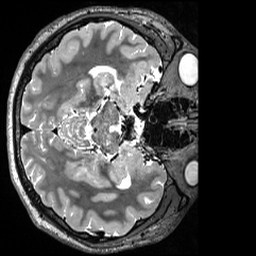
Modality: T2w
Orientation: axial
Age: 23
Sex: male
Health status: ill
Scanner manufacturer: siemens
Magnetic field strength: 3 T
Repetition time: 3.2 s
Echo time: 0.563 s